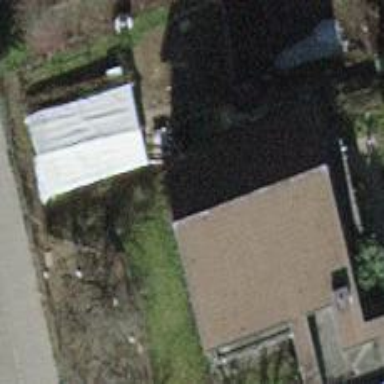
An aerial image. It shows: Detached building with gabled roof.